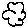
Label: cloud